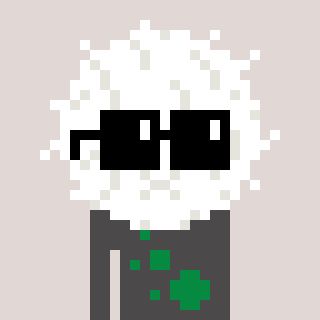
a pixel art character with square black sunglasses, a cottonball-shaped head and a grayscale-colored body on a warm background